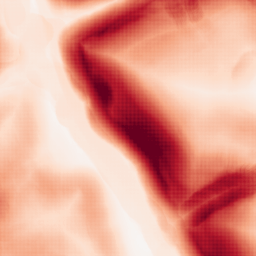
Category: morphological
Decomposition family: morphological_gradient
Decomposition parameters: size: 15
shape: disk
Upsampling method: sinc_blackman
Upsampling parameters: scale: 4
kernel_size: 8
Upsampling scale: 4